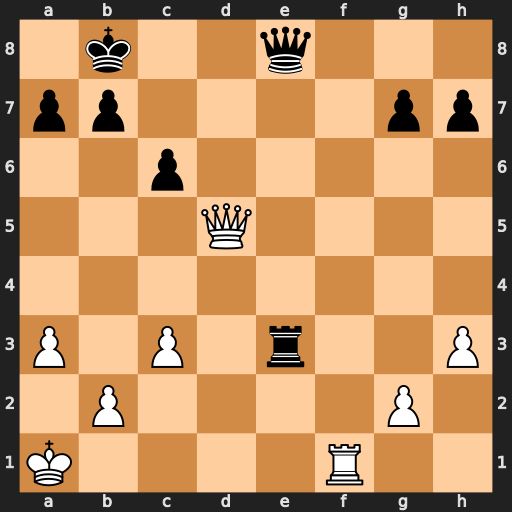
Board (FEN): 1k2q3/pp4pp/2p5/3Q4/8/P1P1r2P/1P4P1/K4R2
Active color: w
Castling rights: -
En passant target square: -
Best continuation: Qd6+ Kc8 Rf8 Re1+ Ka2